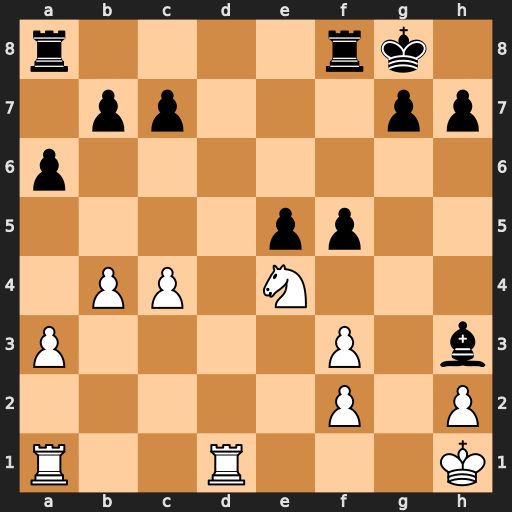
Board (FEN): r4rk1/1pp3pp/p7/4pp2/1PP1N3/P4P1b/5P1P/R2R3K
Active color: w
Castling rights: -
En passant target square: -
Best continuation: Ng5 Bg4 fxg4